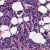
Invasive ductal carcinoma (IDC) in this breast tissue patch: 1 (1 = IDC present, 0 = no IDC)